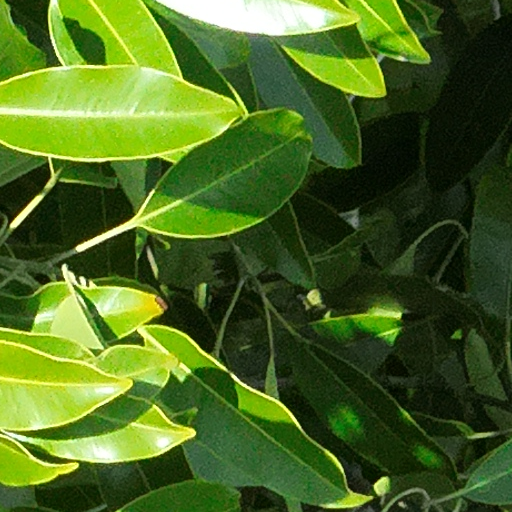
Species: Ocotea leptobotra
GBIF accepted scientific name: Ocotea leptobotra
Crown area (m\u00b2): 104.444